Field crop: tomato
Growth stage: 2
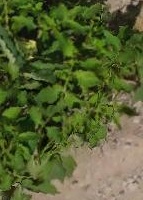
Species: tomato